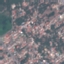
Land use / land cover: Residential